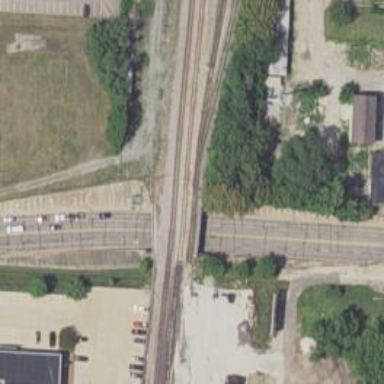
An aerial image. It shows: Railway bridge leading to rail yard.